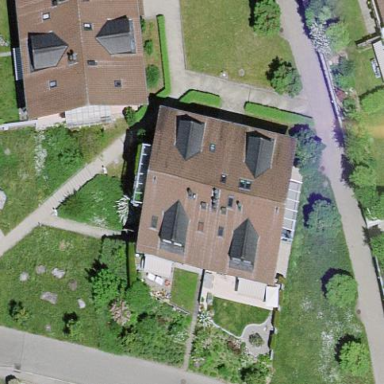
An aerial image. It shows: Residential building.